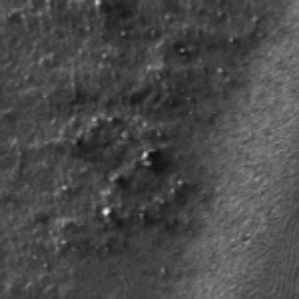
Label: frost